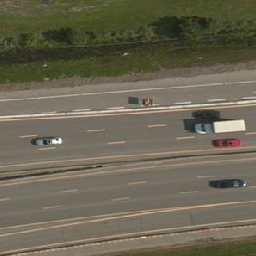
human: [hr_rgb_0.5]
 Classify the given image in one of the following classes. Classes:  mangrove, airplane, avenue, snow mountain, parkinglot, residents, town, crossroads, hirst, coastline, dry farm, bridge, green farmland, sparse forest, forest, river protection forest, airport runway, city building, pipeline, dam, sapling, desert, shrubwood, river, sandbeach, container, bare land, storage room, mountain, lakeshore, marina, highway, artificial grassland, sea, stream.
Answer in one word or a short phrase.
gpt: highway